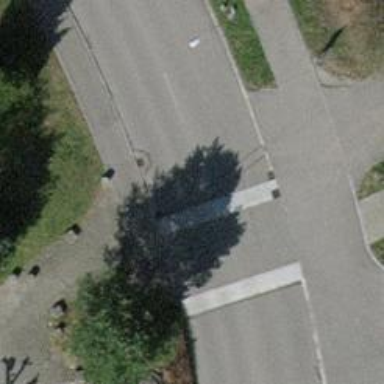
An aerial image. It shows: Table-style traffic calming feature.